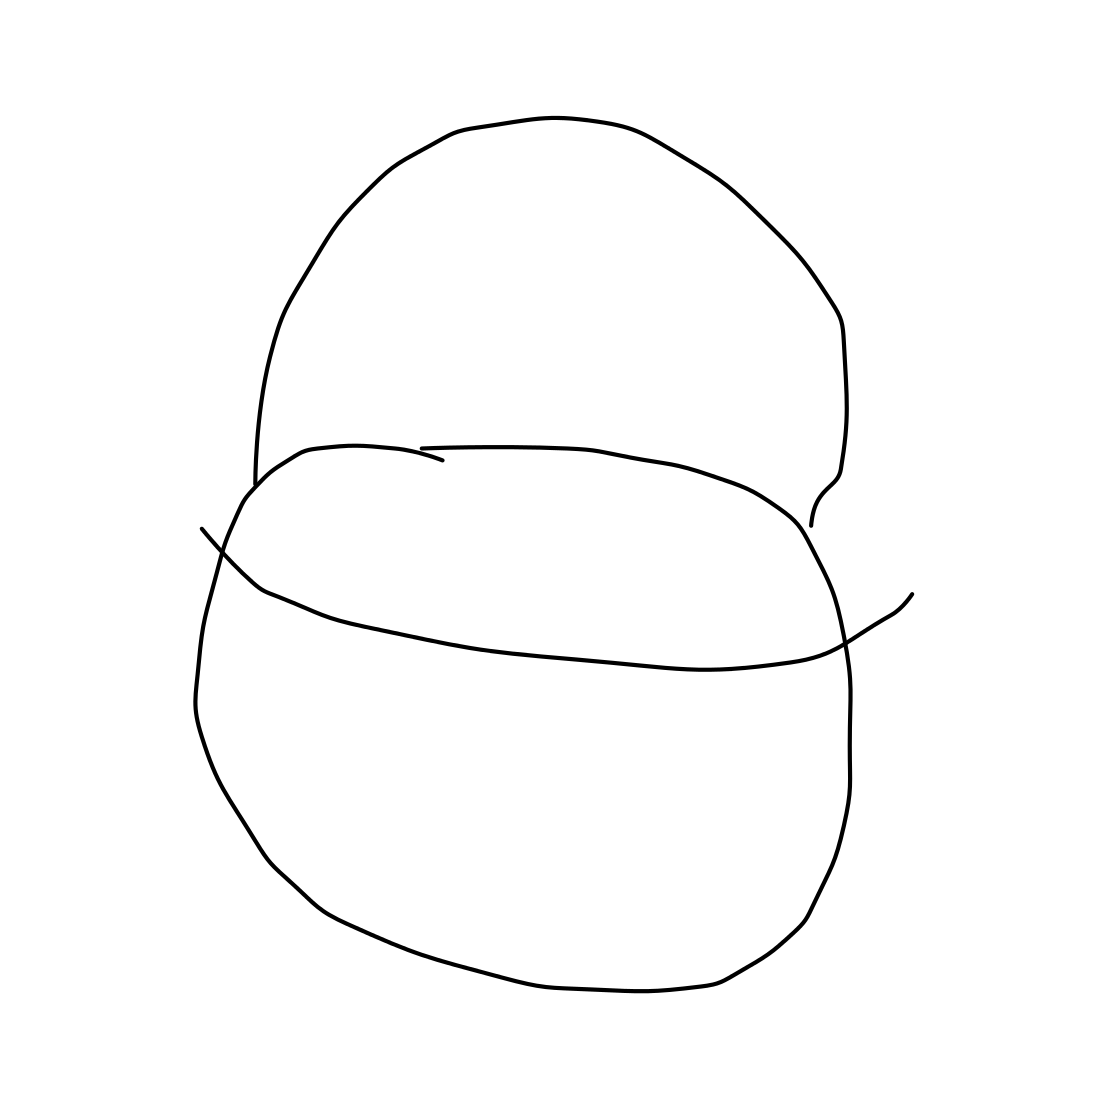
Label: basket